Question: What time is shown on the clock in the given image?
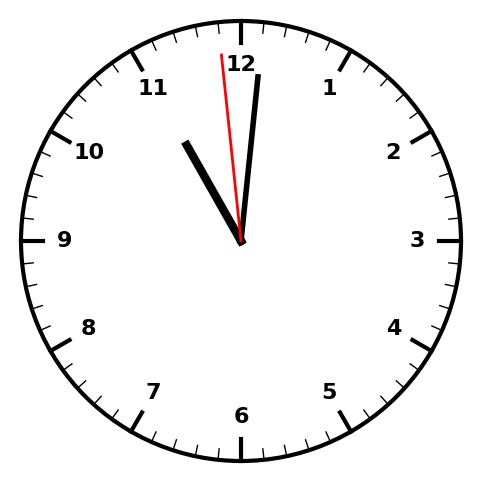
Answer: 11:00:59